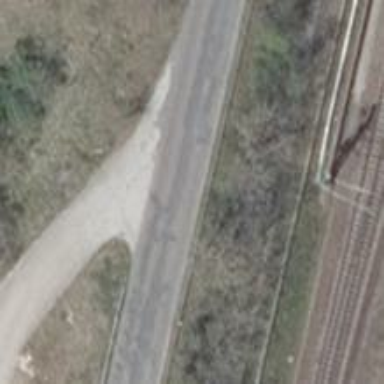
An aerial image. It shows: Unclassified road with asphalt surface.